Interaction volume radius: 5 \u00c5
Interaction volume height: 20 \u00c5
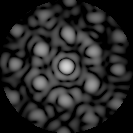
Disorder parameter: 0.4835